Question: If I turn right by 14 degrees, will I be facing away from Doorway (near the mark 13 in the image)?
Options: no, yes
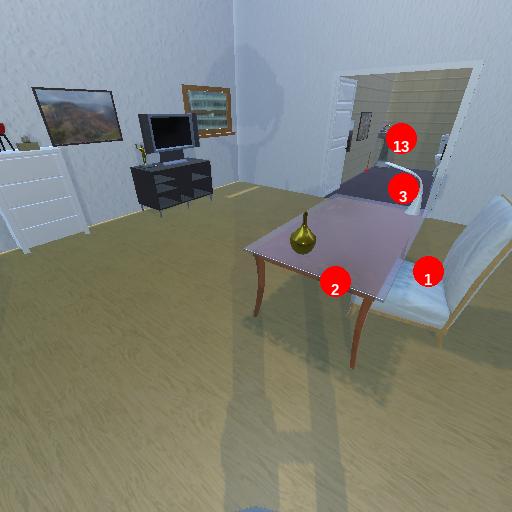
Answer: no